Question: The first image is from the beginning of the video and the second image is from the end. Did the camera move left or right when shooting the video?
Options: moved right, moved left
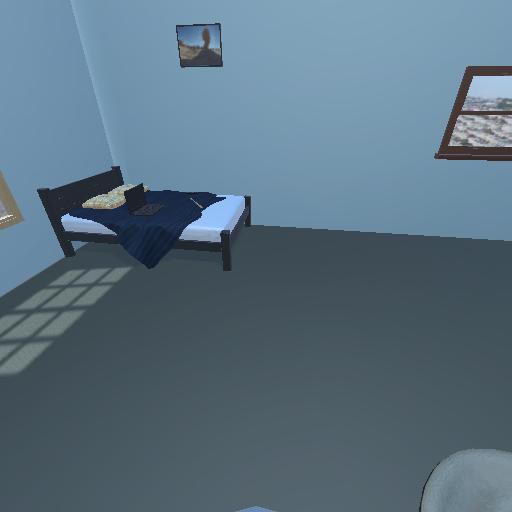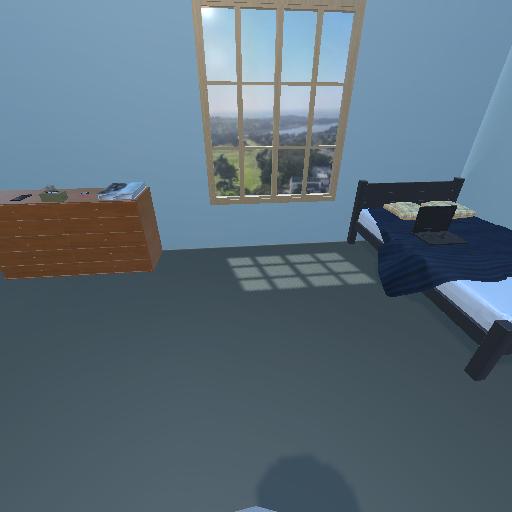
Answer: moved right